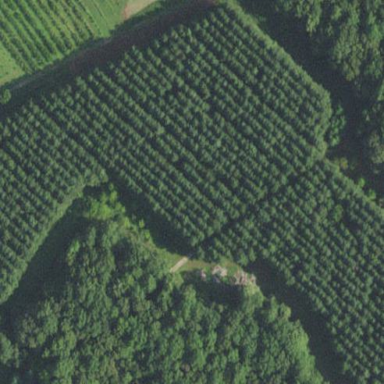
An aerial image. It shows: Forest area primarily used for growing Christmas trees.